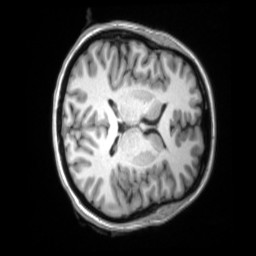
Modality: T1w
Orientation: axial
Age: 28
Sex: female
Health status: ill
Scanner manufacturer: siemens
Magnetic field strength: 3 T
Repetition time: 2.2 s
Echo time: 0.00157 s